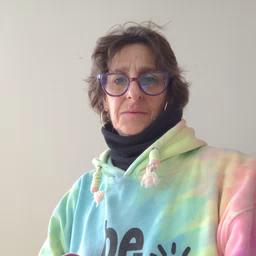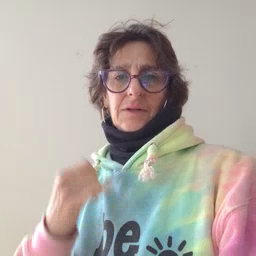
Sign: now